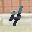
Label: 4